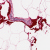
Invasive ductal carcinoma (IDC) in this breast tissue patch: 0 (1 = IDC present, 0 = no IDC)